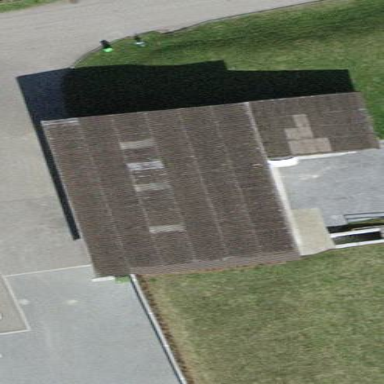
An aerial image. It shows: Group of garages.